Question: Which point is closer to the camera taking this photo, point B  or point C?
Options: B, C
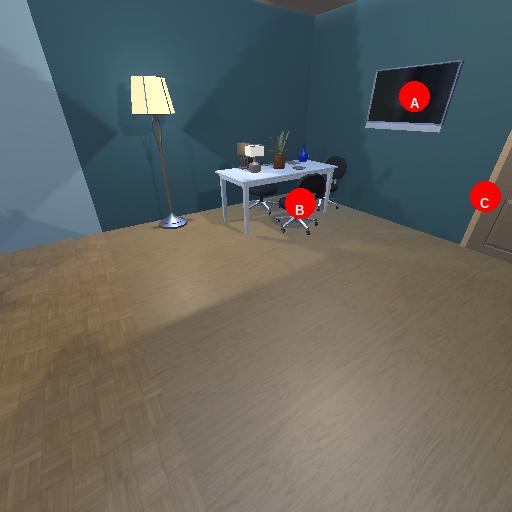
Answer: B